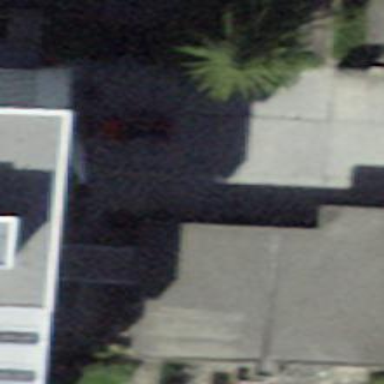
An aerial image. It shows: View of roof of building.